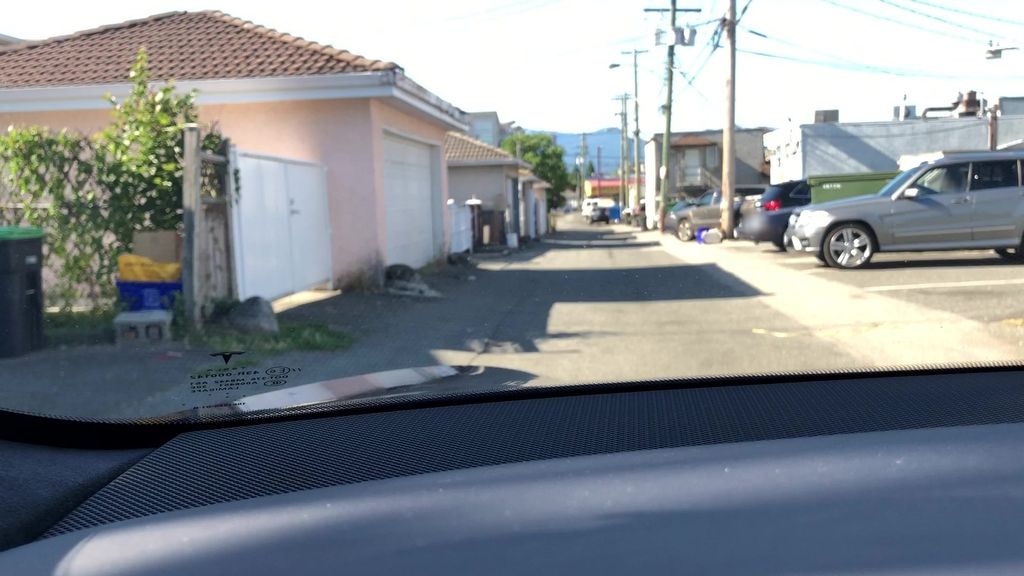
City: vancouver